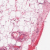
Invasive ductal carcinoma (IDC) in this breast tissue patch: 0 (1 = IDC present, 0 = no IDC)